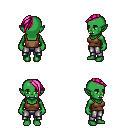
a pixel art fantasy rpg character, female body template, orc, green skin, brown pirate shirt, metal pants, pink long mohawk hairstyle, four views (front, back, left, right), 2x2 character sprite sheet, small pixel art, hard edges, no anti-aliasing